Question: After migration of Xcode to 10, an iOS project - which was building and running perfectly on previous Xcode 9 - is crashing during compilation with "Segmentation fault 11"
I did upgrade my MacOS to Mojave, but the issue is still there.
I get the following error:

>
1. While emitting SIL for 'application(_:didRegisterForRemoteNotificationsWithDeviceToken:)' at /Users/swanandpatil/Desktop/omerApp/CustomerApp/AppDelegate.swift:955:5
2. While silgen emitFunction SIL function "@$S17CustomerApp0C8DelegateC11application_48didRegisterForRemoteNotifications WithDeviceTokenySo13UIApplicationC_10Foundation4DataVtF". for 'application(_:didRegisterForRemoteNotificationsWithDeviceToken:)' at /Users/swanandpatil/Desktop/RSA247CustomerApp/RSA247CustomerApp/AppDelegate.swift:955:5 error: Segmentation fault: 11
Below is my code:
'''
func application(_ application: UIApplication, didRegisterForRemoteNotificationsWithDeviceToken deviceToken: Data) {
//print("deviceToken is \(deviceToken)");
if let token = InstanceID.instanceID().token() {
UserDefaults.standard.set(token, forKey:"fcm_tokenNew")
let token2 = UserDefaults.standard.object(forKey:"fcm_tokenNew") as? String
print("FCM TOKEN2 IS\(describing: token2 )");
}
}
'''
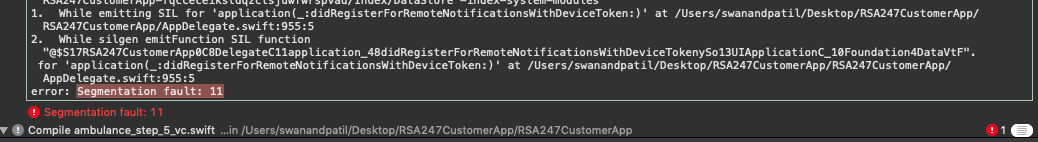
Answer: Congratulations, you found an Xcode compiler bug.
The problem is here:
'''
print("FCM TOKEN2 IS\(describing: token2 )");
'''
The correct syntax would be:
'''
print("FCM TOKEN2 IS\(String(describing:token2))");
'''
The compiler should give you a meaningful error message, but instead is crashing.
I already filed a radar:
<URL>